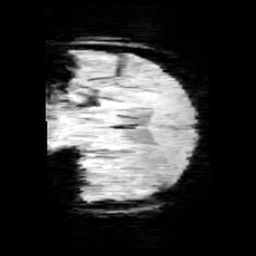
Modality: minIP
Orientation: coronal
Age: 10
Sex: female
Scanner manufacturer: siemens
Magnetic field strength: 3 T
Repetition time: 0.027 s
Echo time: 0.02 s